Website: walmart
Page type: delivery-shipping
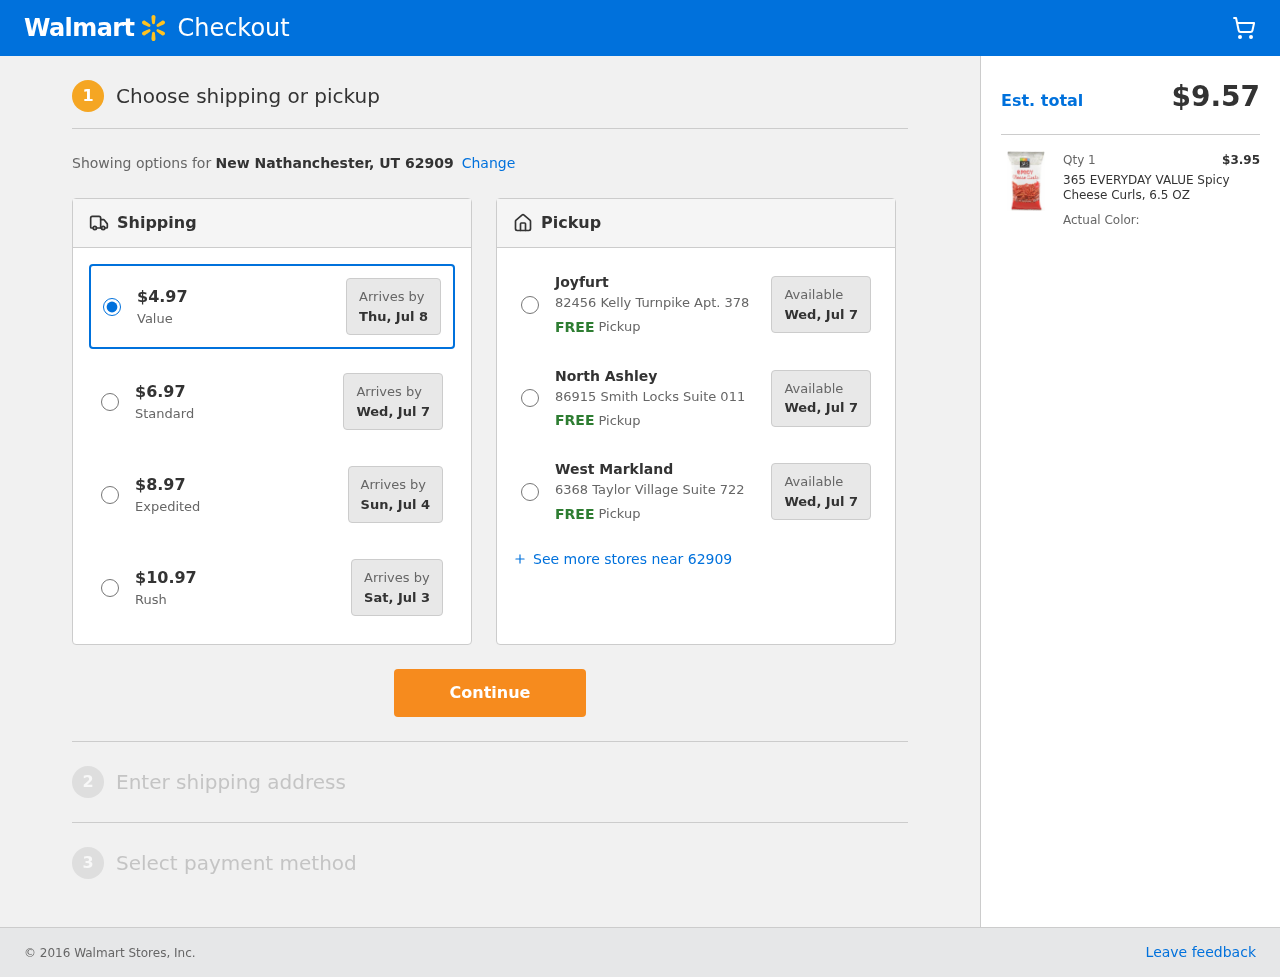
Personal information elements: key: PII_CITY_STATE_ZIP
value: New Nathanchester, UT 62909
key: PII_LOCATION1_CITY
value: Joyfurt
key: PII_LOCATION1_STREET
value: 82456 Kelly Turnpike Apt. 378
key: PII_LOCATION2_CITY
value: North Ashley
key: PII_LOCATION2_STREET
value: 86915 Smith Locks Suite 011
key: PII_LOCATION3_CITY
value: West Markland
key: PII_LOCATION3_STREET
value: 6368 Taylor Village Suite 722
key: PII_POSTCODE
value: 62909
Product elements: key: PRODUCT1_NAME
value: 365 EVERYDAY VALUE Spicy Cheese Curls, 6.5 OZ
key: PRODUCT1_PRICE
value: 3.95
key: PRODUCT1_QUANTITY
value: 1
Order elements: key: ORDER_SHIPPING_COST
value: $4.97
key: ORDER_SHIPPING_COST
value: $6.97
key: ORDER_SHIPPING_COST
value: $8.97
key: ORDER_SHIPPING_COST
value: $10.97
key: ORDER_DELIVERY_DATE
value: Sat, Jul 3
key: ORDER_DELIVERY_DATE
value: Thu, Jul 8
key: ORDER_DELIVERY_DATE
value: Sun, Jul 4
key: ORDER_DELIVERY_DATE
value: Wed, Jul 7
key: ORDER_TOTAL
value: $9.57